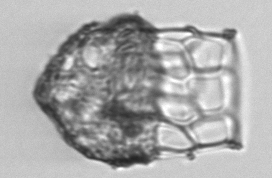
Label: Dictyocysta